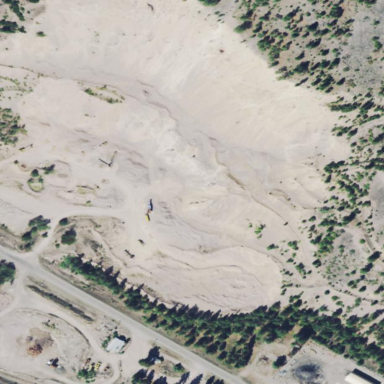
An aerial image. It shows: Quarry area.